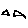
Label: triangle